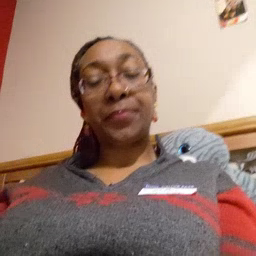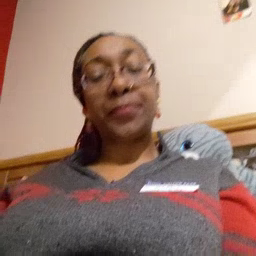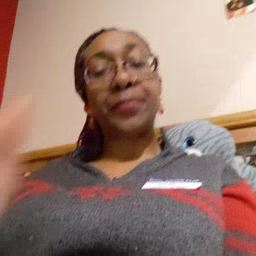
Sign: bed